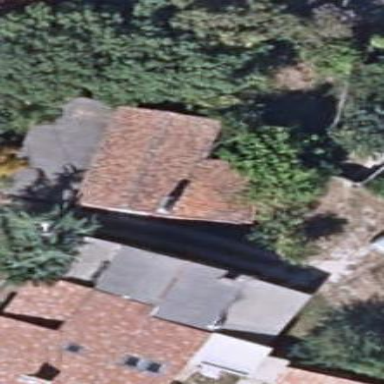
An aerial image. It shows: Simple and straightforward house.